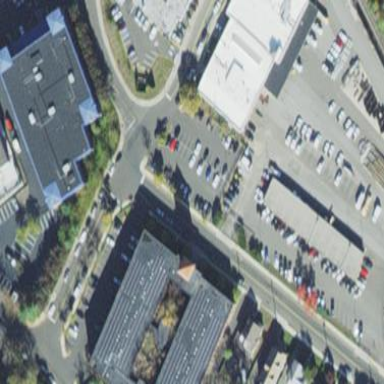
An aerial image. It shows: Parking area.